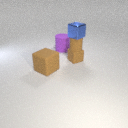
large brown rubber cube to the left of large purple rubber cylinder